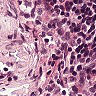
Metastatic tissue present: no